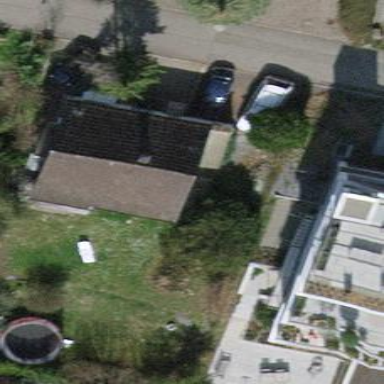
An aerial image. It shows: Building with grey gabled roof.